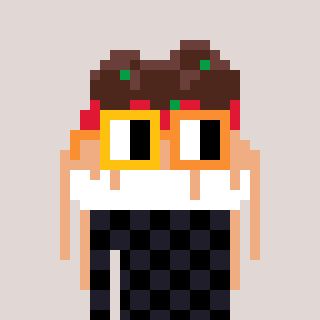
a pixel art character with square yellow and orange glasses, a spaghetti-shaped head and a grayscale-colored body on a warm background